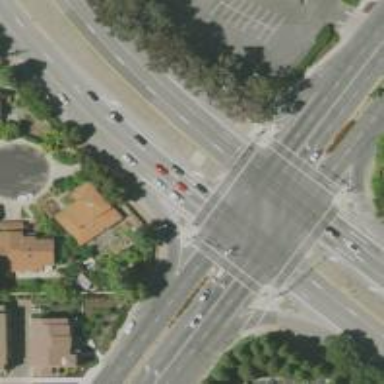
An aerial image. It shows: Crossing road.